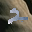
Label: 2